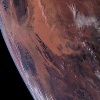
Label: land